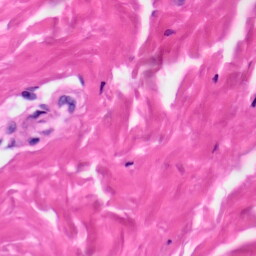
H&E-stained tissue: Skin